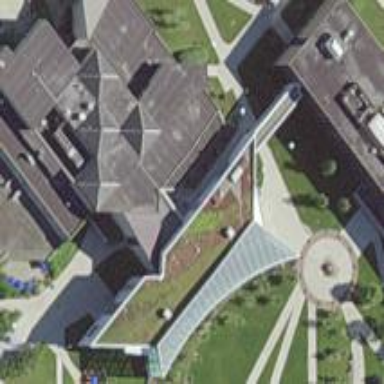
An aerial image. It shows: University building.